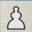
Piece: wP